Here is the raw acceleration-versus-time signal recorded on a bearing housing. Determine the bearing's health state. Answer with exactly one of: normal, inner_race, outer_race, ball.
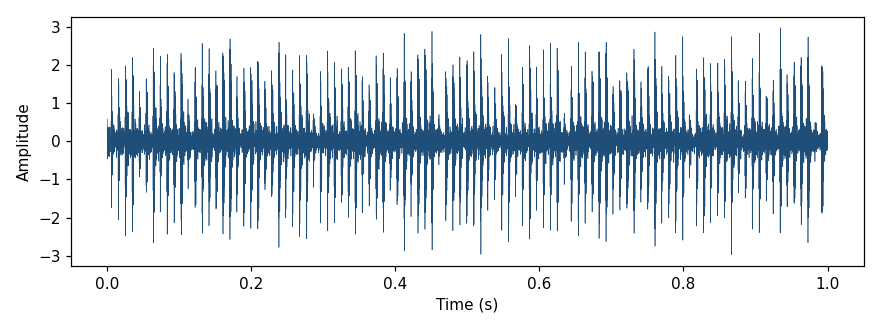
Answer: outer_race